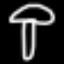
Label: mushroom